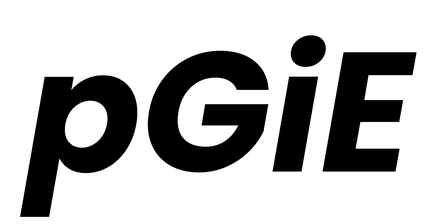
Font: Poppins-BoldItalic